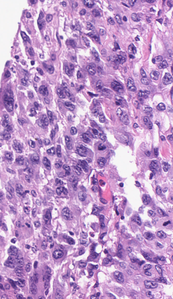
Tumor epithelial tissue: yes
Tumor-associated stroma tissue: no
Normal tissue: no